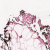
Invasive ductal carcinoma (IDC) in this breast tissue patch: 0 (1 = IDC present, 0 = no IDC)